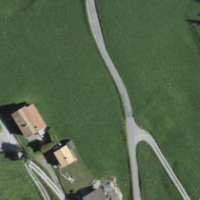
EUNIS habitat code: 24
Species observed at this site:
Melanargia galathea